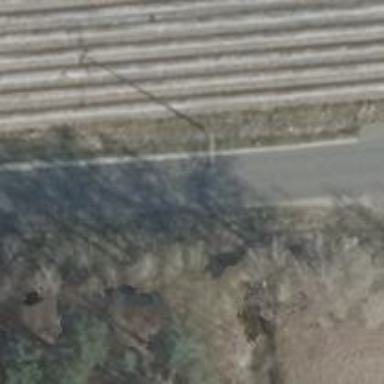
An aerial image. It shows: Power pole.